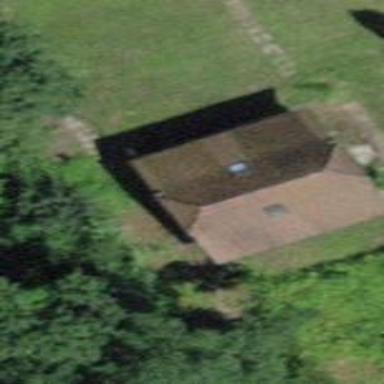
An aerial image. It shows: Barn.